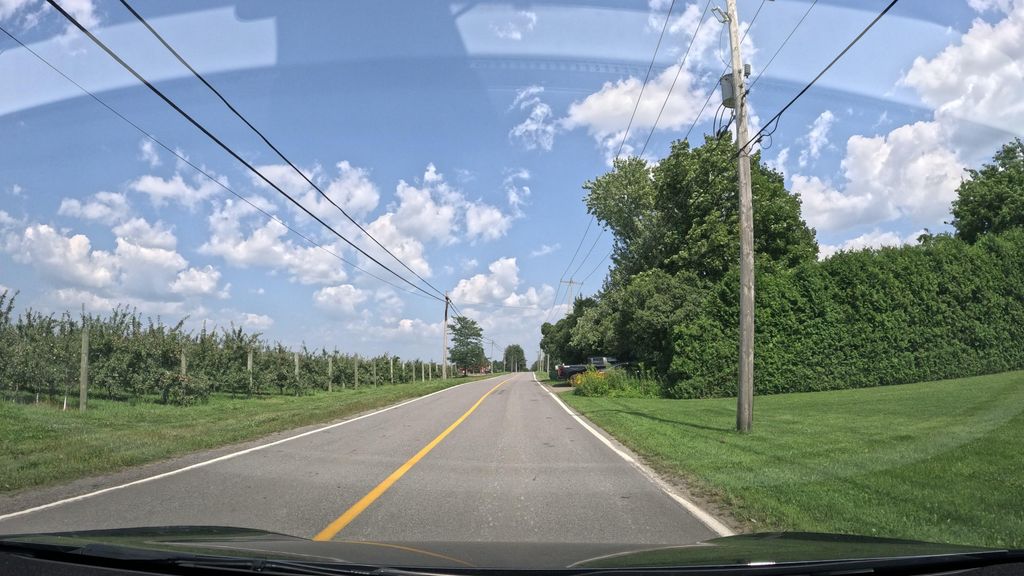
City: montreal